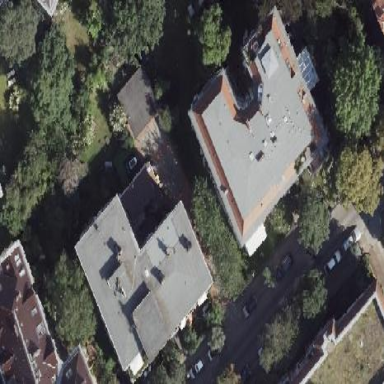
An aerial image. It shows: Building.